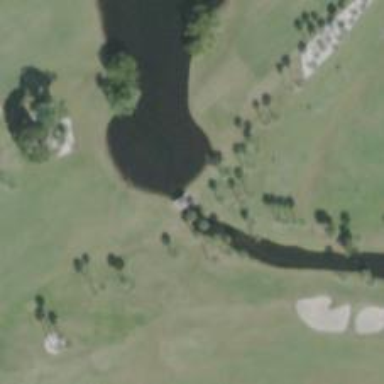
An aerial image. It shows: Footway on bridge that resembles golf cart path.